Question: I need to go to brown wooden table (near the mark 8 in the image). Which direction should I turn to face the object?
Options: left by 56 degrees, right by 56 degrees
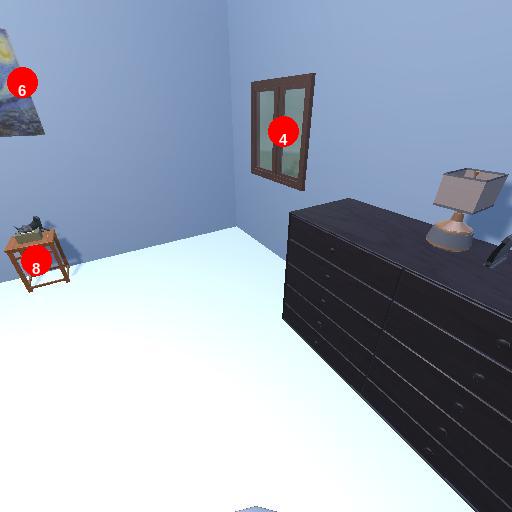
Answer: left by 56 degrees